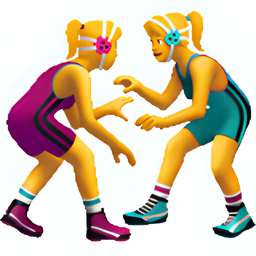
Name: women wrestling
Emoji: 🤼‍♀️
Group: People & Body
Sub-group: person-sport